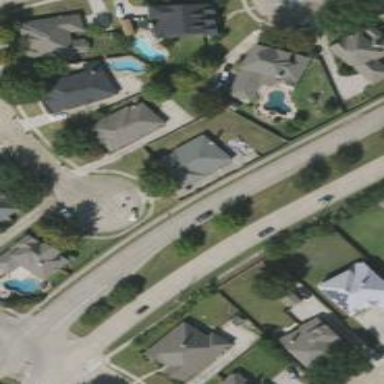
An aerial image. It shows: Secondary road with separate sidewalk.